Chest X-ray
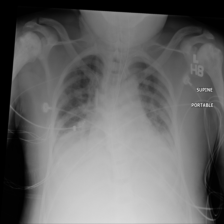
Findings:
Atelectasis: negative
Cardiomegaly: negative
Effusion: positive
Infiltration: negative
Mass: negative
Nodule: negative
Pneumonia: negative
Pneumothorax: negative
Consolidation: negative
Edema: positive
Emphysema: negative
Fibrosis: negative
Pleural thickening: negative
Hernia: negative